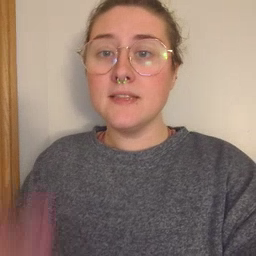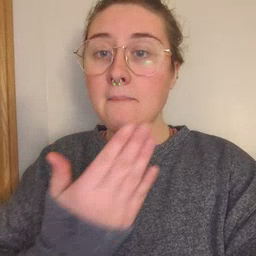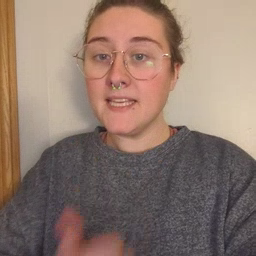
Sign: napkin